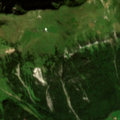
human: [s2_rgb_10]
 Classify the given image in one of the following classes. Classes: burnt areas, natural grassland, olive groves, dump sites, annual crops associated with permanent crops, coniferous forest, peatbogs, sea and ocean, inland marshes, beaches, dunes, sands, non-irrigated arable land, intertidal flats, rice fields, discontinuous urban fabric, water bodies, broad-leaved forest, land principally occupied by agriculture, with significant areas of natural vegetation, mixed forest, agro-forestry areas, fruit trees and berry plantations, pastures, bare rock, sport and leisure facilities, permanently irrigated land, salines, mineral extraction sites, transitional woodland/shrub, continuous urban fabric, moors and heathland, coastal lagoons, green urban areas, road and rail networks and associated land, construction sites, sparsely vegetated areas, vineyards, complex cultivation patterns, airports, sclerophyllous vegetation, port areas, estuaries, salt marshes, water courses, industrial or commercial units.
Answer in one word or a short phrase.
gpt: pastures, broad-leaved forest, mixed forest, natural grassland, transitional woodland/shrub, bare rock